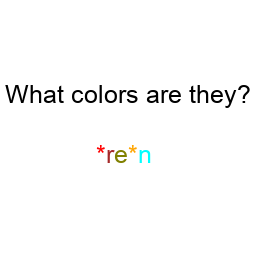
Color: red, brown, olive, orange, cyan
Color name shown: green
Background color: white
Question text color: black